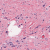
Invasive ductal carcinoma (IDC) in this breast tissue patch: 1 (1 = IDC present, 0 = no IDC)